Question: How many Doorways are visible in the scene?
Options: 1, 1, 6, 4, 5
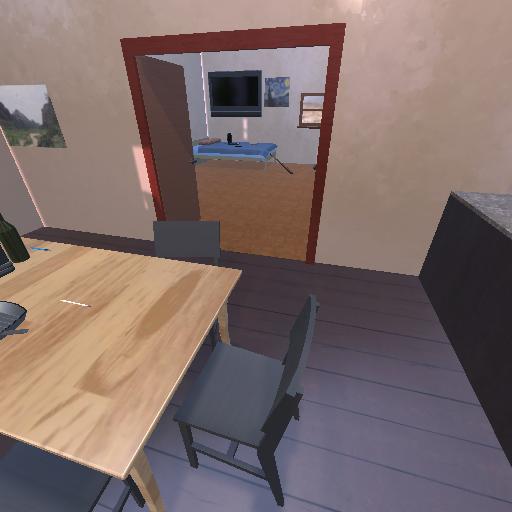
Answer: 1